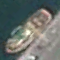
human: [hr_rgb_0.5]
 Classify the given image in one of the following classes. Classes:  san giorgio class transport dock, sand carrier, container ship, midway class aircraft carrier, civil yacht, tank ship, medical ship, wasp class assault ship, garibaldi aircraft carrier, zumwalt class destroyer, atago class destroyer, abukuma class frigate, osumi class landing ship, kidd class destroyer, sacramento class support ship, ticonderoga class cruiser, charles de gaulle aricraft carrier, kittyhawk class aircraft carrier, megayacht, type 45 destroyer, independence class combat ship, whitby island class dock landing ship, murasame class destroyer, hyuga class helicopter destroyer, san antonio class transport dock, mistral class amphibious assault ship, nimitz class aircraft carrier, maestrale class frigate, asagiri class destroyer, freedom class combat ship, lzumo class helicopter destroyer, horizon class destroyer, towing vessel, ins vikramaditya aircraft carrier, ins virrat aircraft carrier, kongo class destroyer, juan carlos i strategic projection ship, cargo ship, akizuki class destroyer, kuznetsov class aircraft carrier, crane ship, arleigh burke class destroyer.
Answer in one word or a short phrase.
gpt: Towing vessel